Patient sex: M
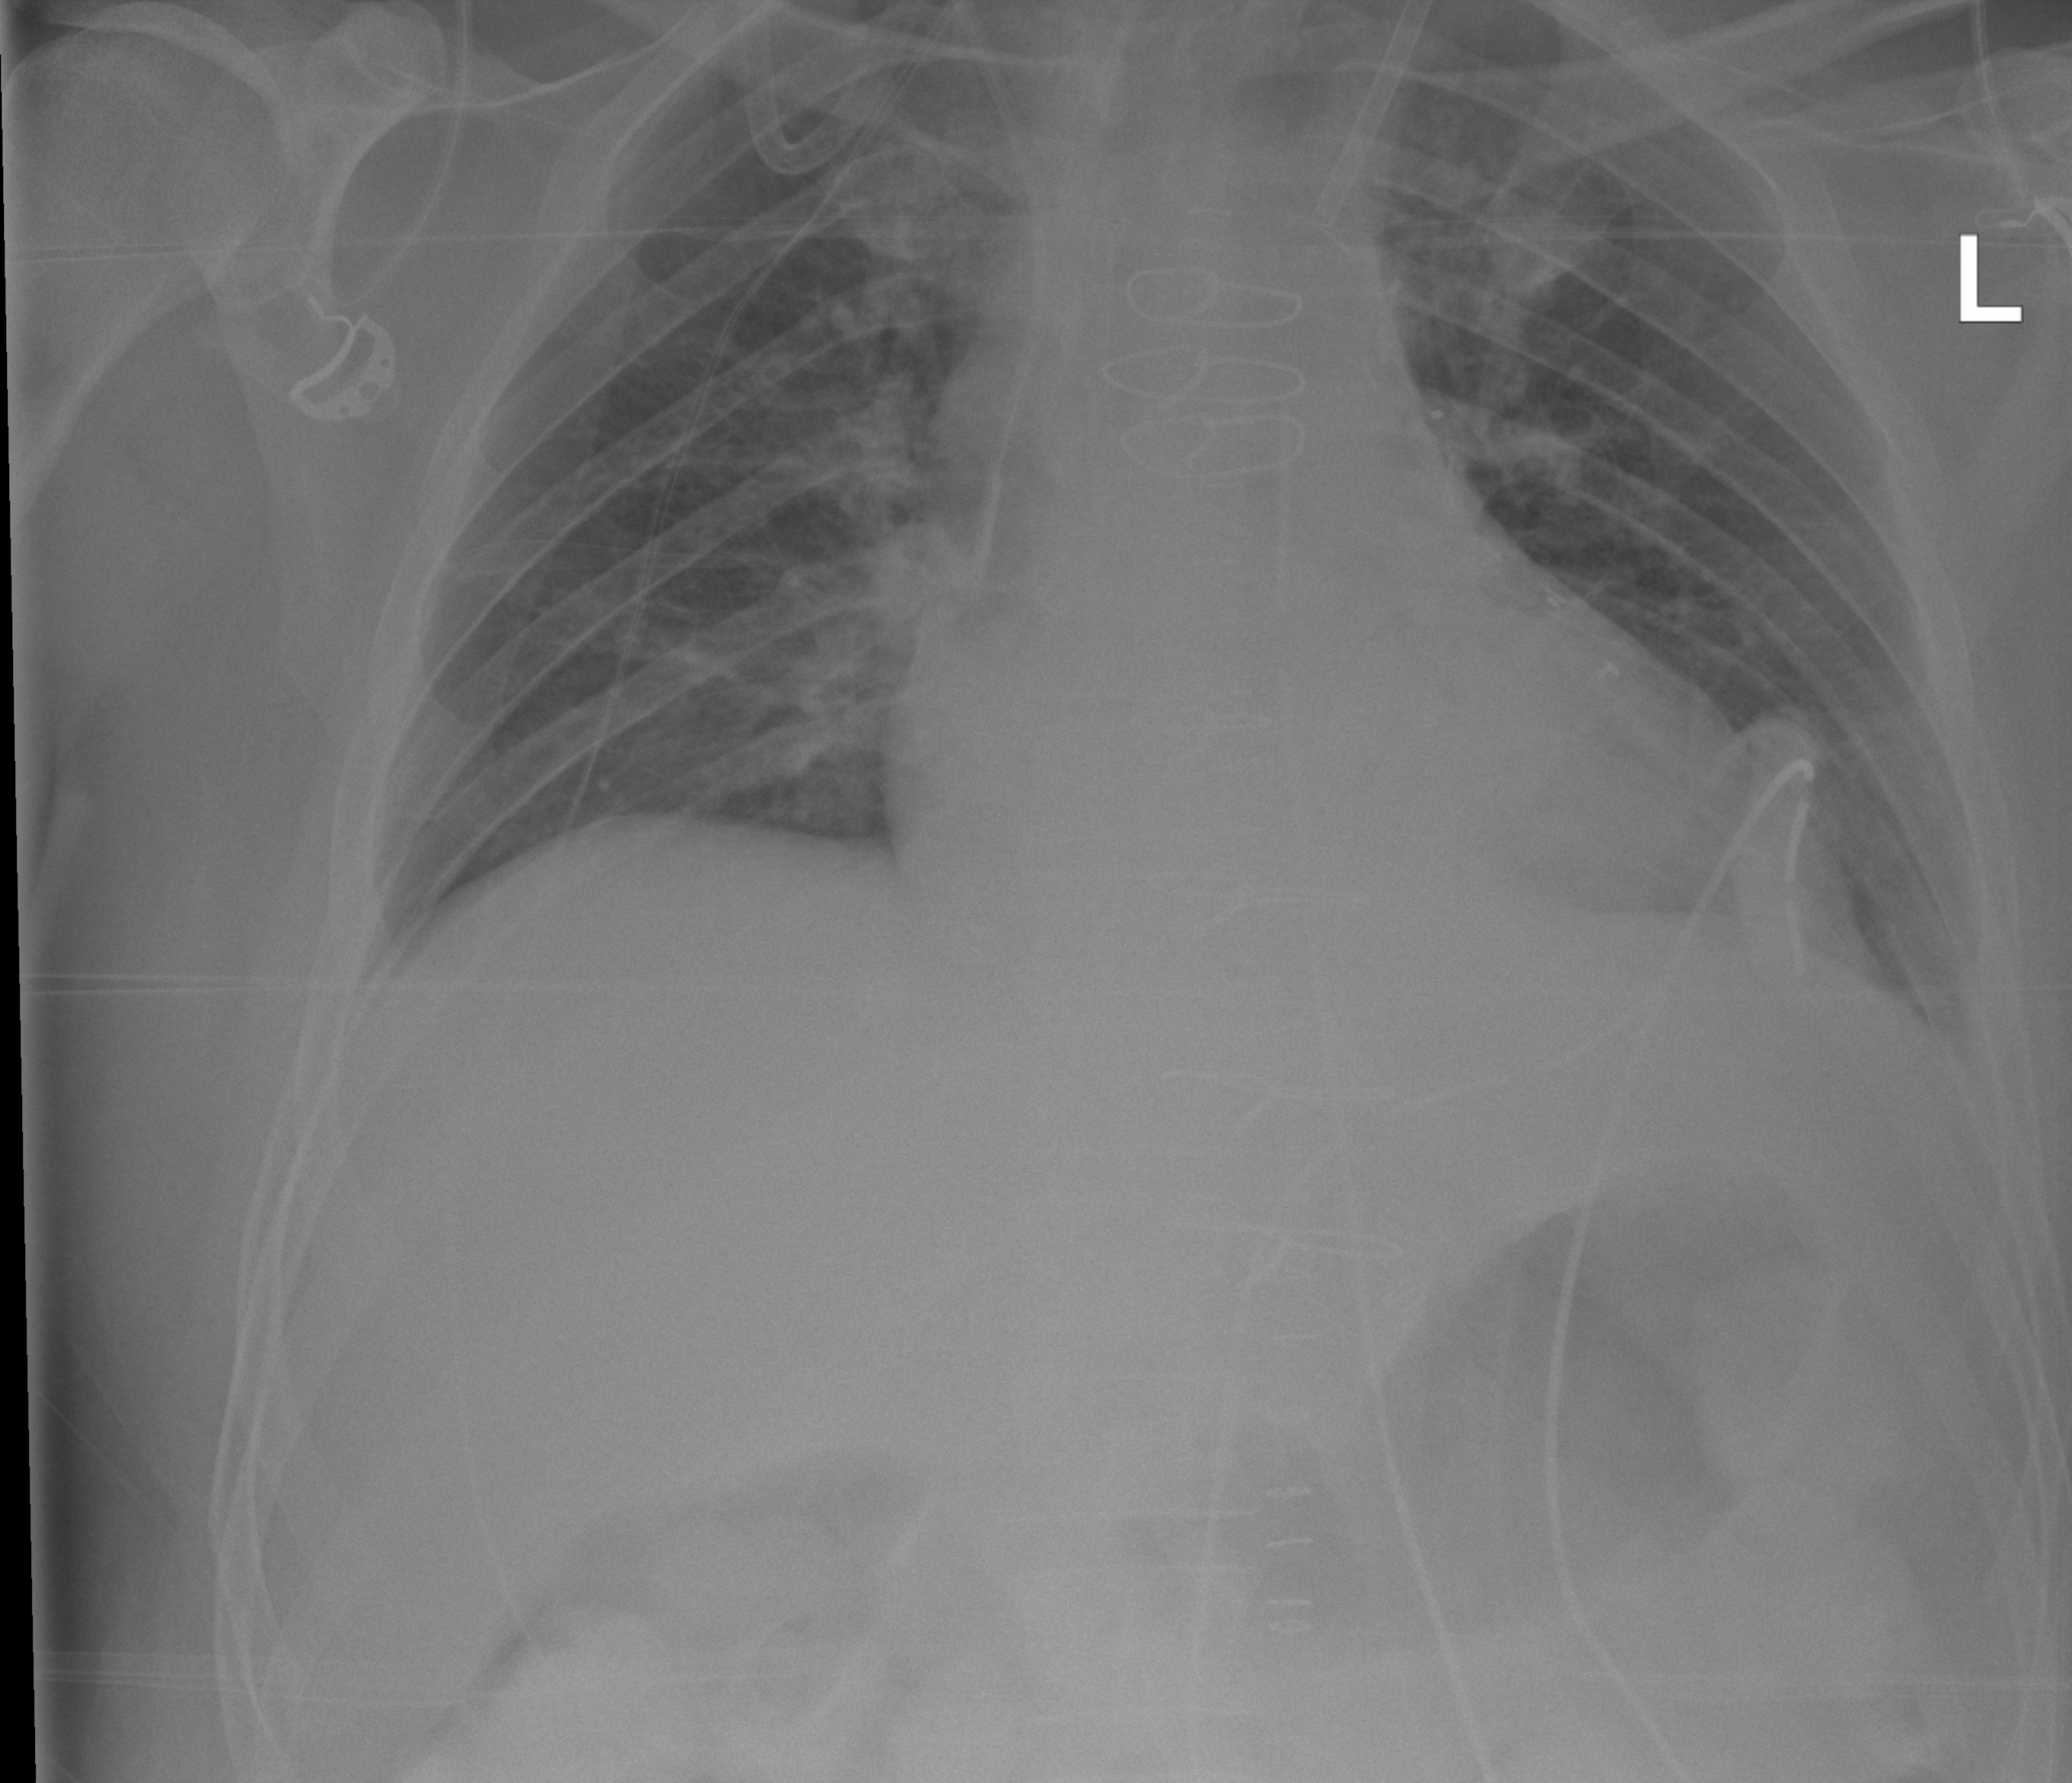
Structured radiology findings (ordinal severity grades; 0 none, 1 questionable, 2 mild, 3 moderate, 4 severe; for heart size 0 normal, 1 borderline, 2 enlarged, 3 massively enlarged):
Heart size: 2
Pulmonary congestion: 1
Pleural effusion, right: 0
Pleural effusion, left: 0
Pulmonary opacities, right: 0
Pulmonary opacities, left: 0
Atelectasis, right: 0
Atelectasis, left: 0